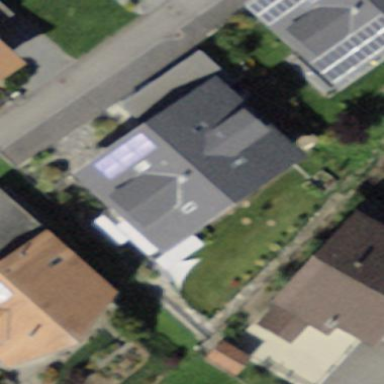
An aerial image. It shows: Residential building.